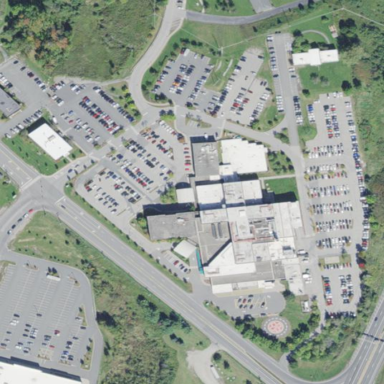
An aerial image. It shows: Hospital providing healthcare services.